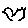
Label: bird